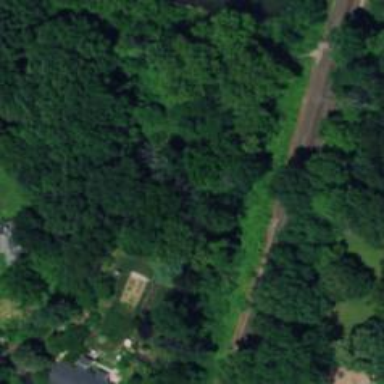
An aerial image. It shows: Abandoned railway.